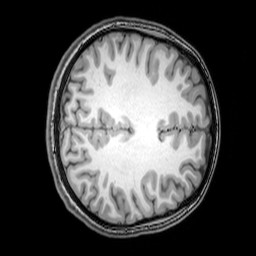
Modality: T1w
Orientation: axial
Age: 21
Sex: female
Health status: healthy
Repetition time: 0.081 s
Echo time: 0.037 s